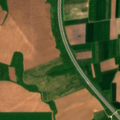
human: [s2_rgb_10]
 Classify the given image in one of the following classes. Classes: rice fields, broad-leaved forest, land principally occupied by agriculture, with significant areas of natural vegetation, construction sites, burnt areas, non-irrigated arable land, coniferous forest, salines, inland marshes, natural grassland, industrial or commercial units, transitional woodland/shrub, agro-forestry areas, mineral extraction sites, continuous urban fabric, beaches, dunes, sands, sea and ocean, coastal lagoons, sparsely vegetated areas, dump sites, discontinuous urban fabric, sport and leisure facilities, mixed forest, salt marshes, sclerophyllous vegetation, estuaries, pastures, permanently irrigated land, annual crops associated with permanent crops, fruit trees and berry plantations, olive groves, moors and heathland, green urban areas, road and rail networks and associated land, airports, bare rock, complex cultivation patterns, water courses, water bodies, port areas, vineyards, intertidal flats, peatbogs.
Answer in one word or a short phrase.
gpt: non-irrigated arable land, land principally occupied by agriculture, with significant areas of natural vegetation, broad-leaved forest